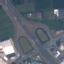
Land use / land cover class: Highway